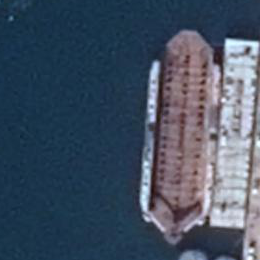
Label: civil